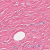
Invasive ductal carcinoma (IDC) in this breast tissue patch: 0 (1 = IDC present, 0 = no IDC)